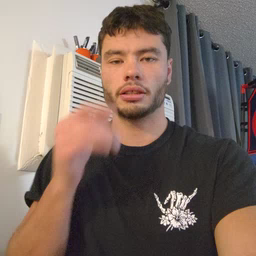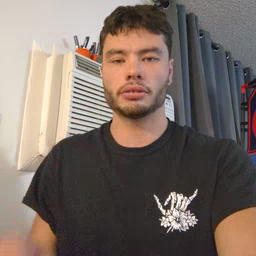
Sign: carrot